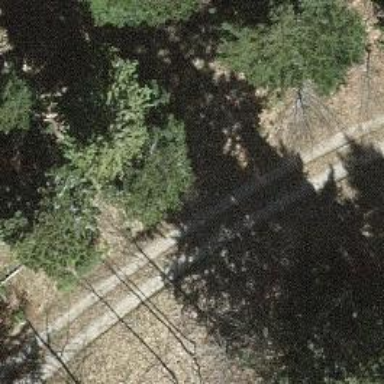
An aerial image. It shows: Track road with grade3 tracktype.